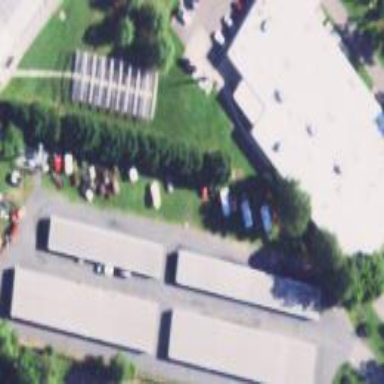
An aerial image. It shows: Commercial area with storage rental shop.